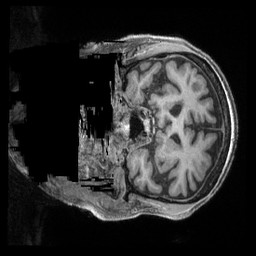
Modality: T1w
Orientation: coronal
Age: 73
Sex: male
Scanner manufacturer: siemens
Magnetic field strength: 3 T
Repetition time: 2.4 s
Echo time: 0.00228 s